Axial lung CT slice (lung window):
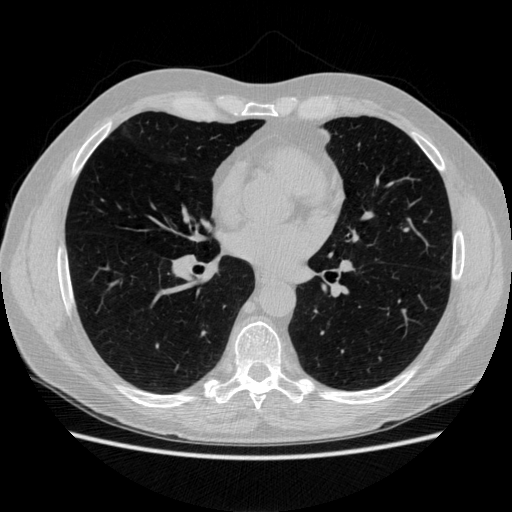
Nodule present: no